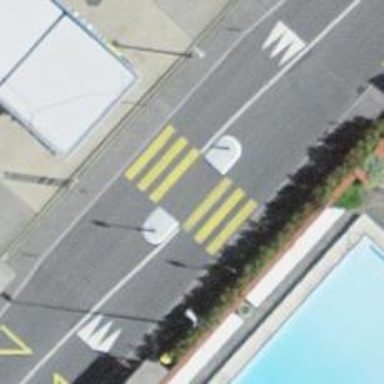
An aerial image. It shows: Marked road crossing with pedestrian island.